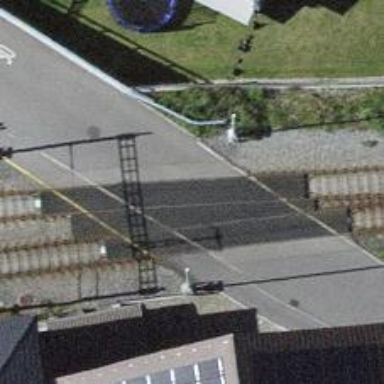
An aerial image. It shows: Railway level crossing.